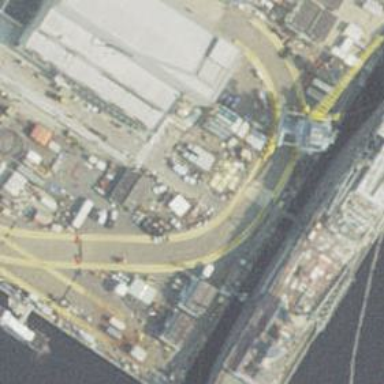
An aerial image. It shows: Monorail railway passing through service yard.